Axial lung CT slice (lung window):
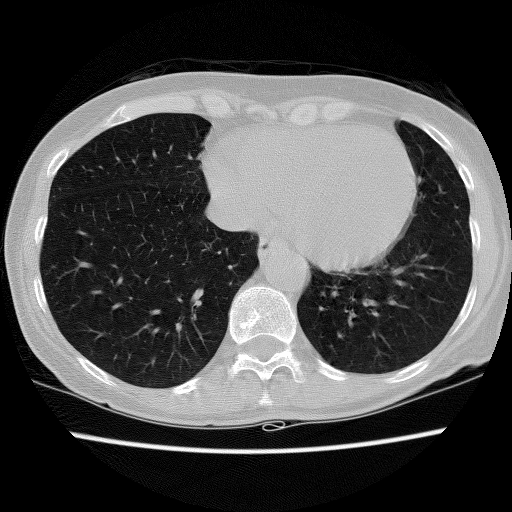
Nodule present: no